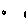
Label: smiley face